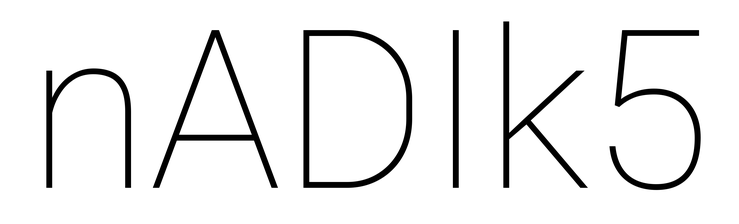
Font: Roboto_Thin